Aerial crown-view tile of a tropical tree (Barro Colorado Island, Panama), acquired 20240813:
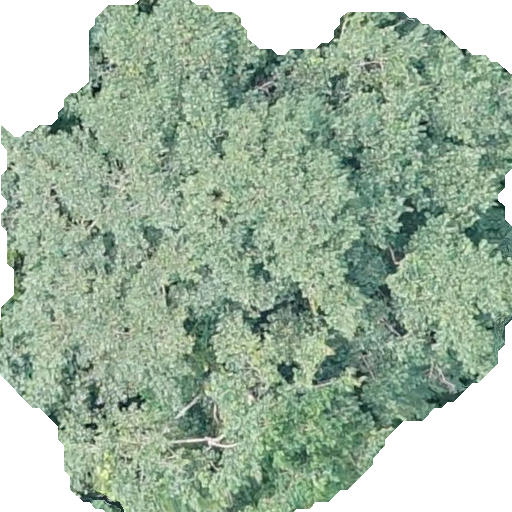
Species: Chrysophyllum cainito
GBIF accepted scientific name: Chrysophyllum cainito
Crown area: 327.467 m²